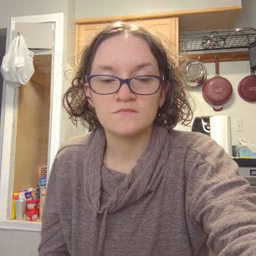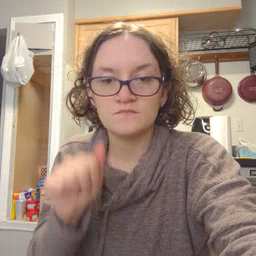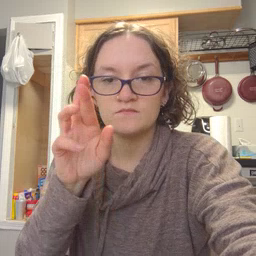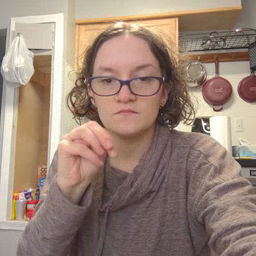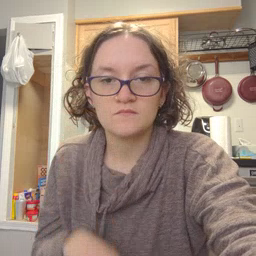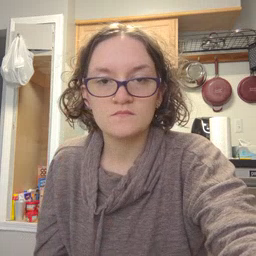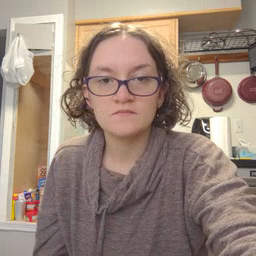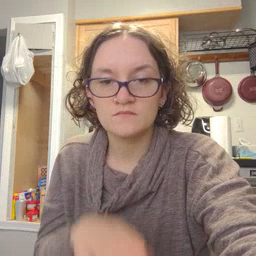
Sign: arm